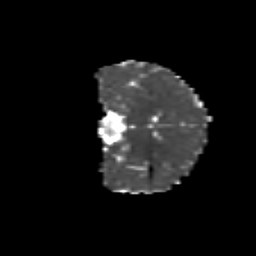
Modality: MD
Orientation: coronal
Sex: female
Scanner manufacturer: siemens
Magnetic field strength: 3 T
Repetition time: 5 s
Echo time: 0.071 s